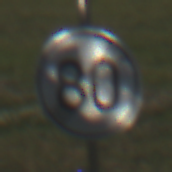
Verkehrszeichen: EndeGeschwindigkeit80
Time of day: MorningAfternoon
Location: Outdoor (Nature)
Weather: PartlyCloudy
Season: NotSpecified
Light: Natural